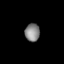
Tissue: skin
Cell type: Epithelial cells
Senescence score: 0.7134
Nuclear area (px): 258
Mean DAPI intensity: 133.632